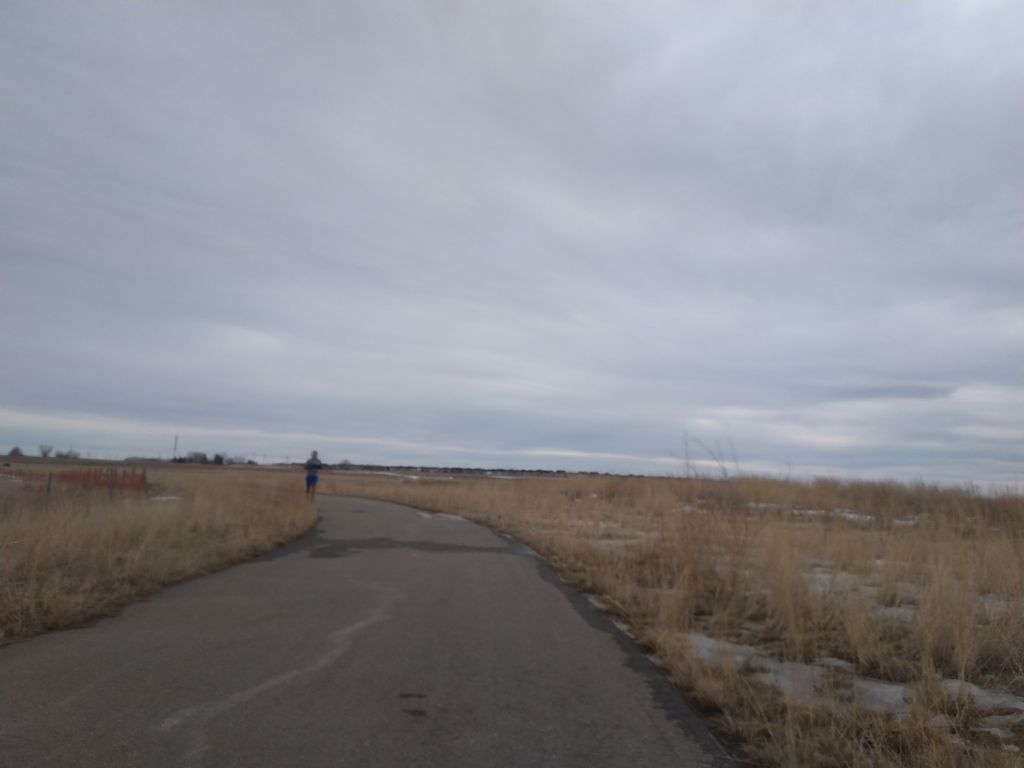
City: calgary